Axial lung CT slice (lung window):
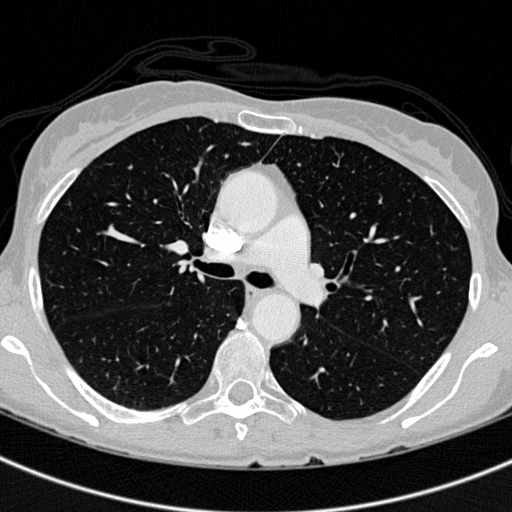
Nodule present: no